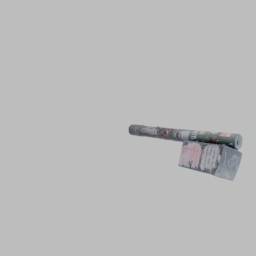
Label: architecture